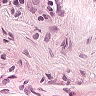
Metastatic tissue present: no